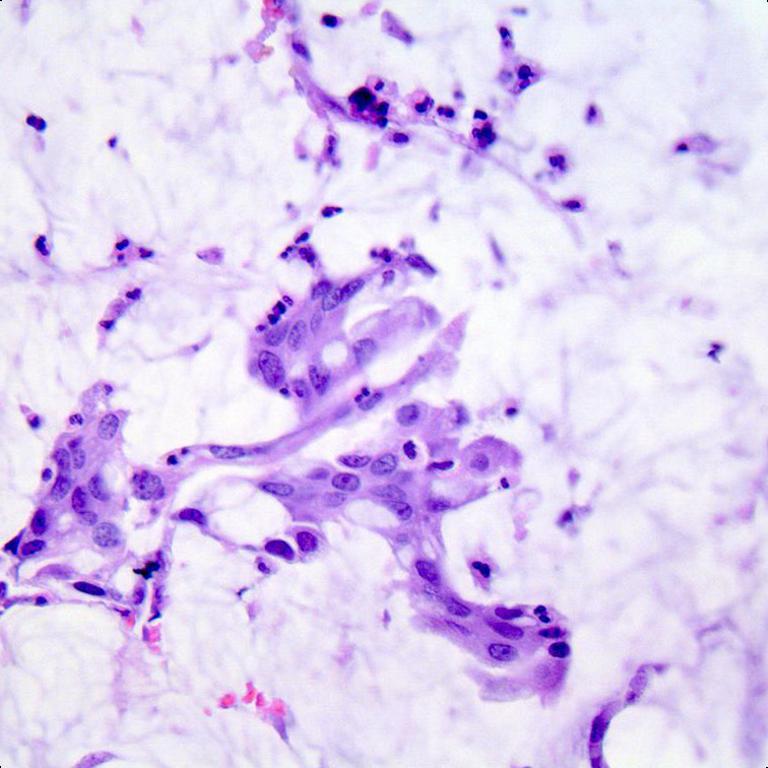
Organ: colon
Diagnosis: adenocarcinomas